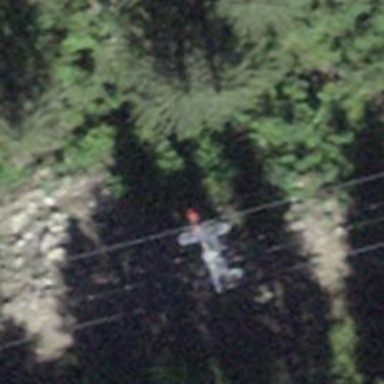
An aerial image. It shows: Pylon used for aerialway.